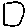
Label: square